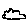
Label: cloud